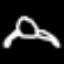
Label: frog